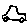
Label: car